Current action and preconditions to check: trajectory_clear

Your task: For each precondition in the list above, predict whether it will hold at this action.

Consider the current scene as observed from the mobile robot's camera, and analyze the predicted future states of all dynamic agents (e.g., people, animals, vehicles, or any moving entities) within the NEXT SECOND.

IMPORTANT: Only answer "very likely" if you are absolutely certain—based on strong, clear evidence—that a dynamic agent will violate the precondition in the predicted future state. Do NOT answer "very likely" for unlikely, ambiguous, or low-probability risks.

Ask yourself for each precondition: Is there a high probability, with clear and convincing evidence, that the predicted future states of any dynamic agent will interfere with the predicted future state of the currently executing action within the NEXT SECOND, causing that precondition to fail?

Assess the risk level based on these predictions. Use "likely" or "very likely" if motions create a clear risk of interference.

Use "neutral" or "improbable" if agents are nearby but their predicted paths are clearly diverging or non-conflicting.

Failure Risk Categories: "very improbable", "improbable", "neutral", "likely", "very likely"

Answer Format: Output ONLY the probability_of_failure value from these categories: "very improbable", "improbable", "neutral", "likely", "very likely"

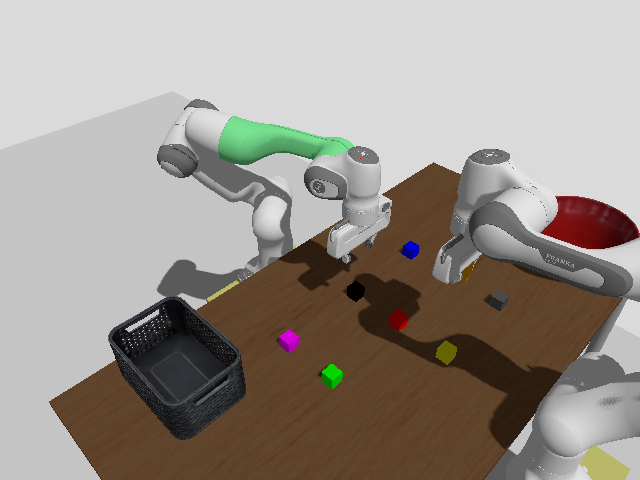

Answer: very improbable